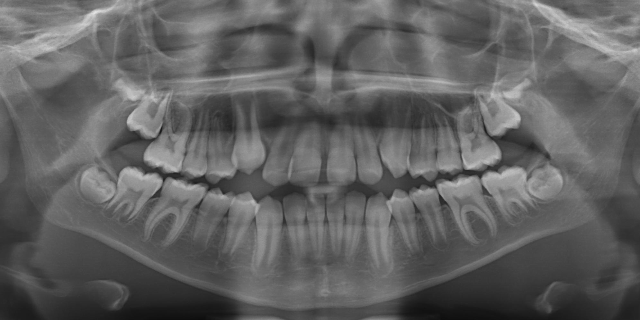
adult